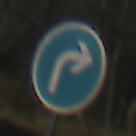
Verkehrszeichen: VorgeschriebeneFahrtrichtungRechts
Umgebung: Outdoor, Nature
Tageszeit: MorningAfternoon
Wetter: Clear
Licht: Natural
Jahreszeit: Winter
Kontrast: HighContrast